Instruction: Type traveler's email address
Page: traveler
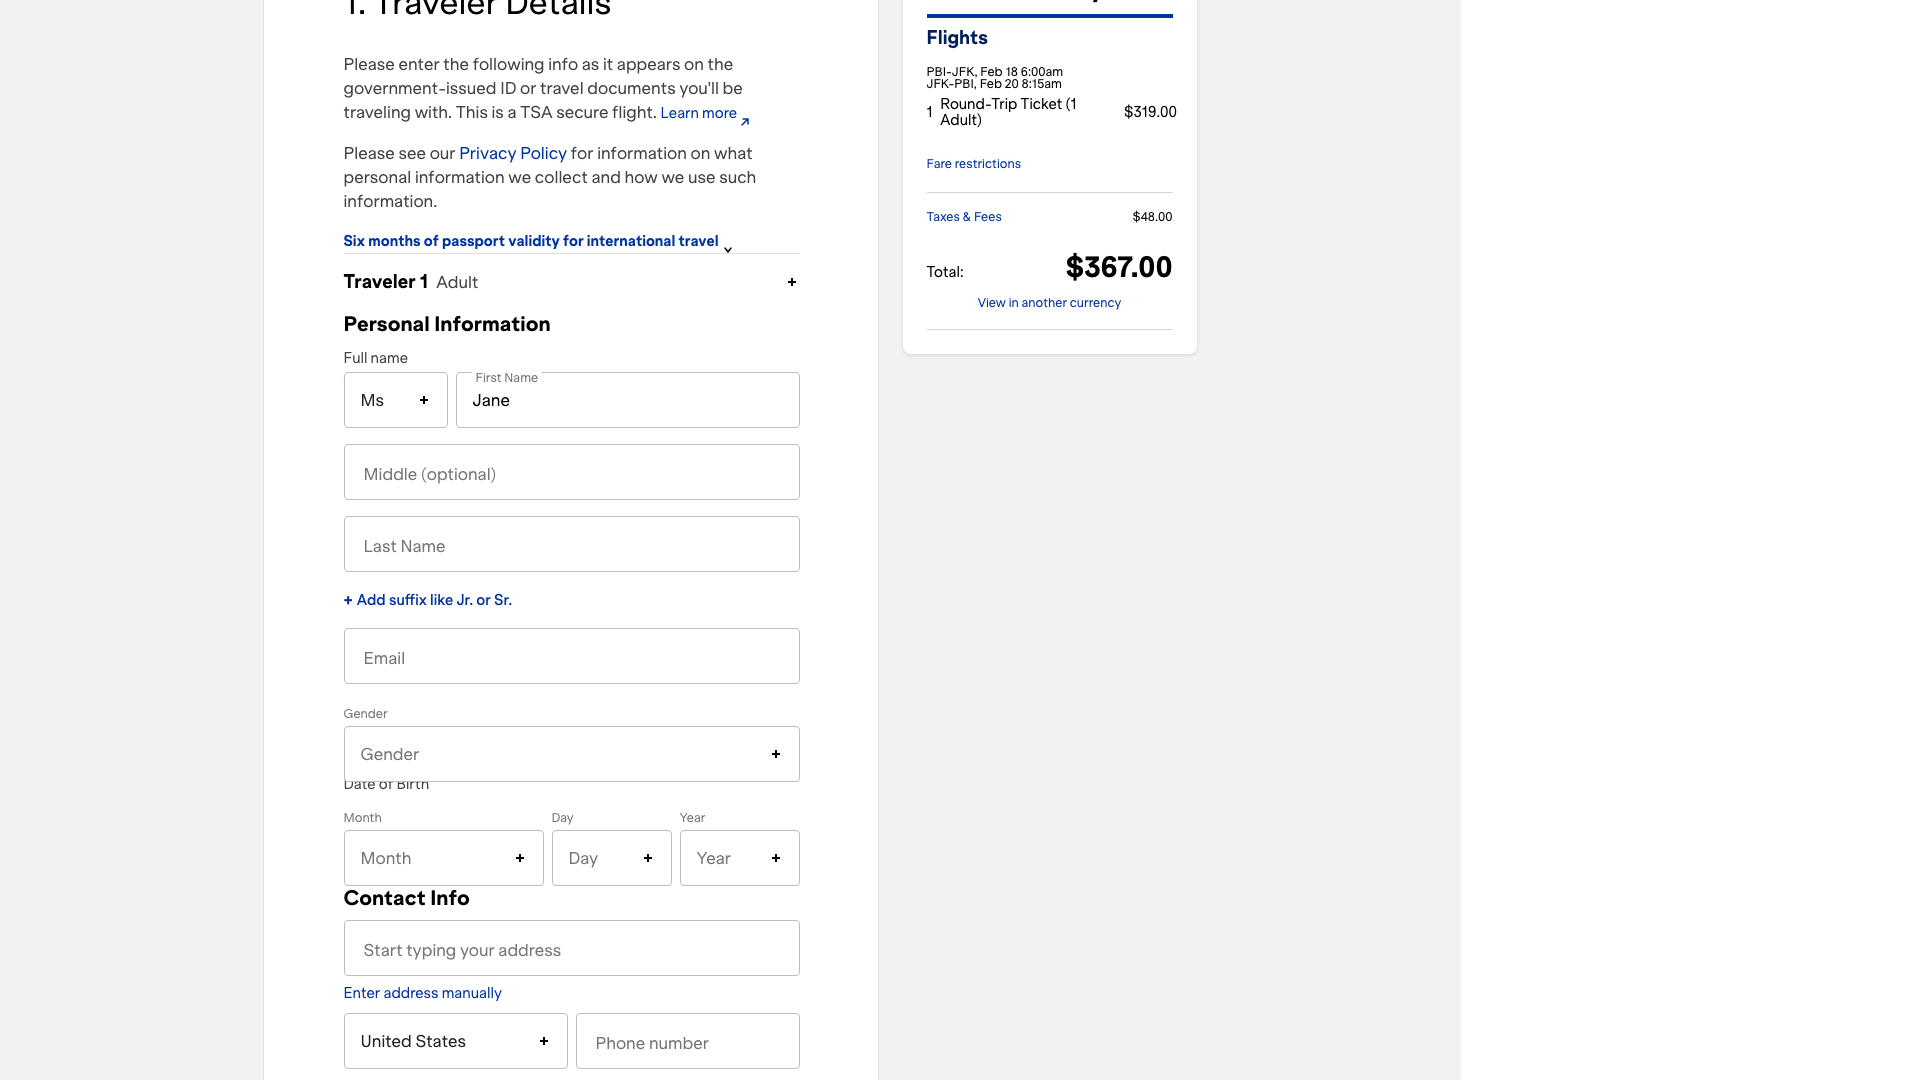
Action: type